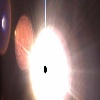
Label: sunburn